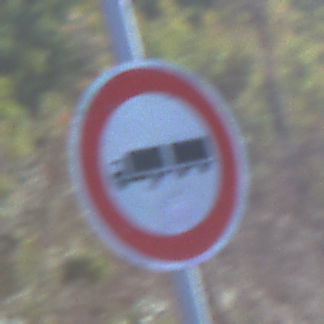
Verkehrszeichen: VerbotLastkraftwagenMitAnhaenger
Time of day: MorningAfternoon
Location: Outdoor (Nature)
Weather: Clear
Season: NotSpecified
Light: Natural